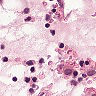
Metastatic tissue present: no